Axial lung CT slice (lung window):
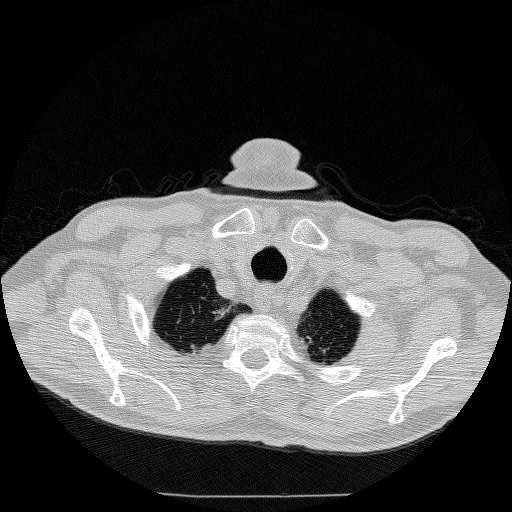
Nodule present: no